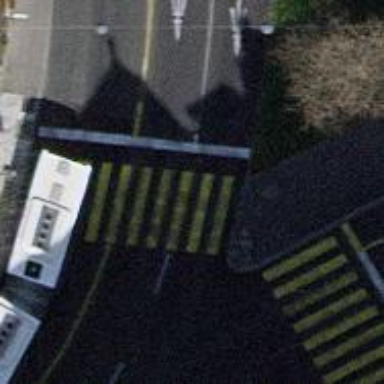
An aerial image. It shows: Crossing with zebra markings controlled by traffic signals.